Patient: sex M, age 48
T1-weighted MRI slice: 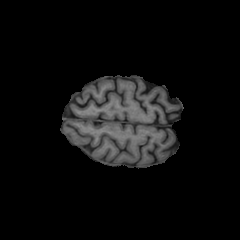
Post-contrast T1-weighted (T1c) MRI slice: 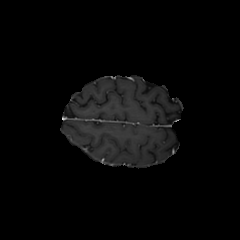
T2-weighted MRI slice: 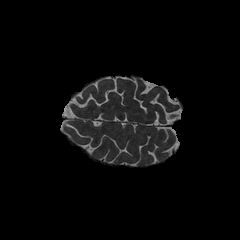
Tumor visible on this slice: no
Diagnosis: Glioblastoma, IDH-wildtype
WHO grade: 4